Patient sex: M
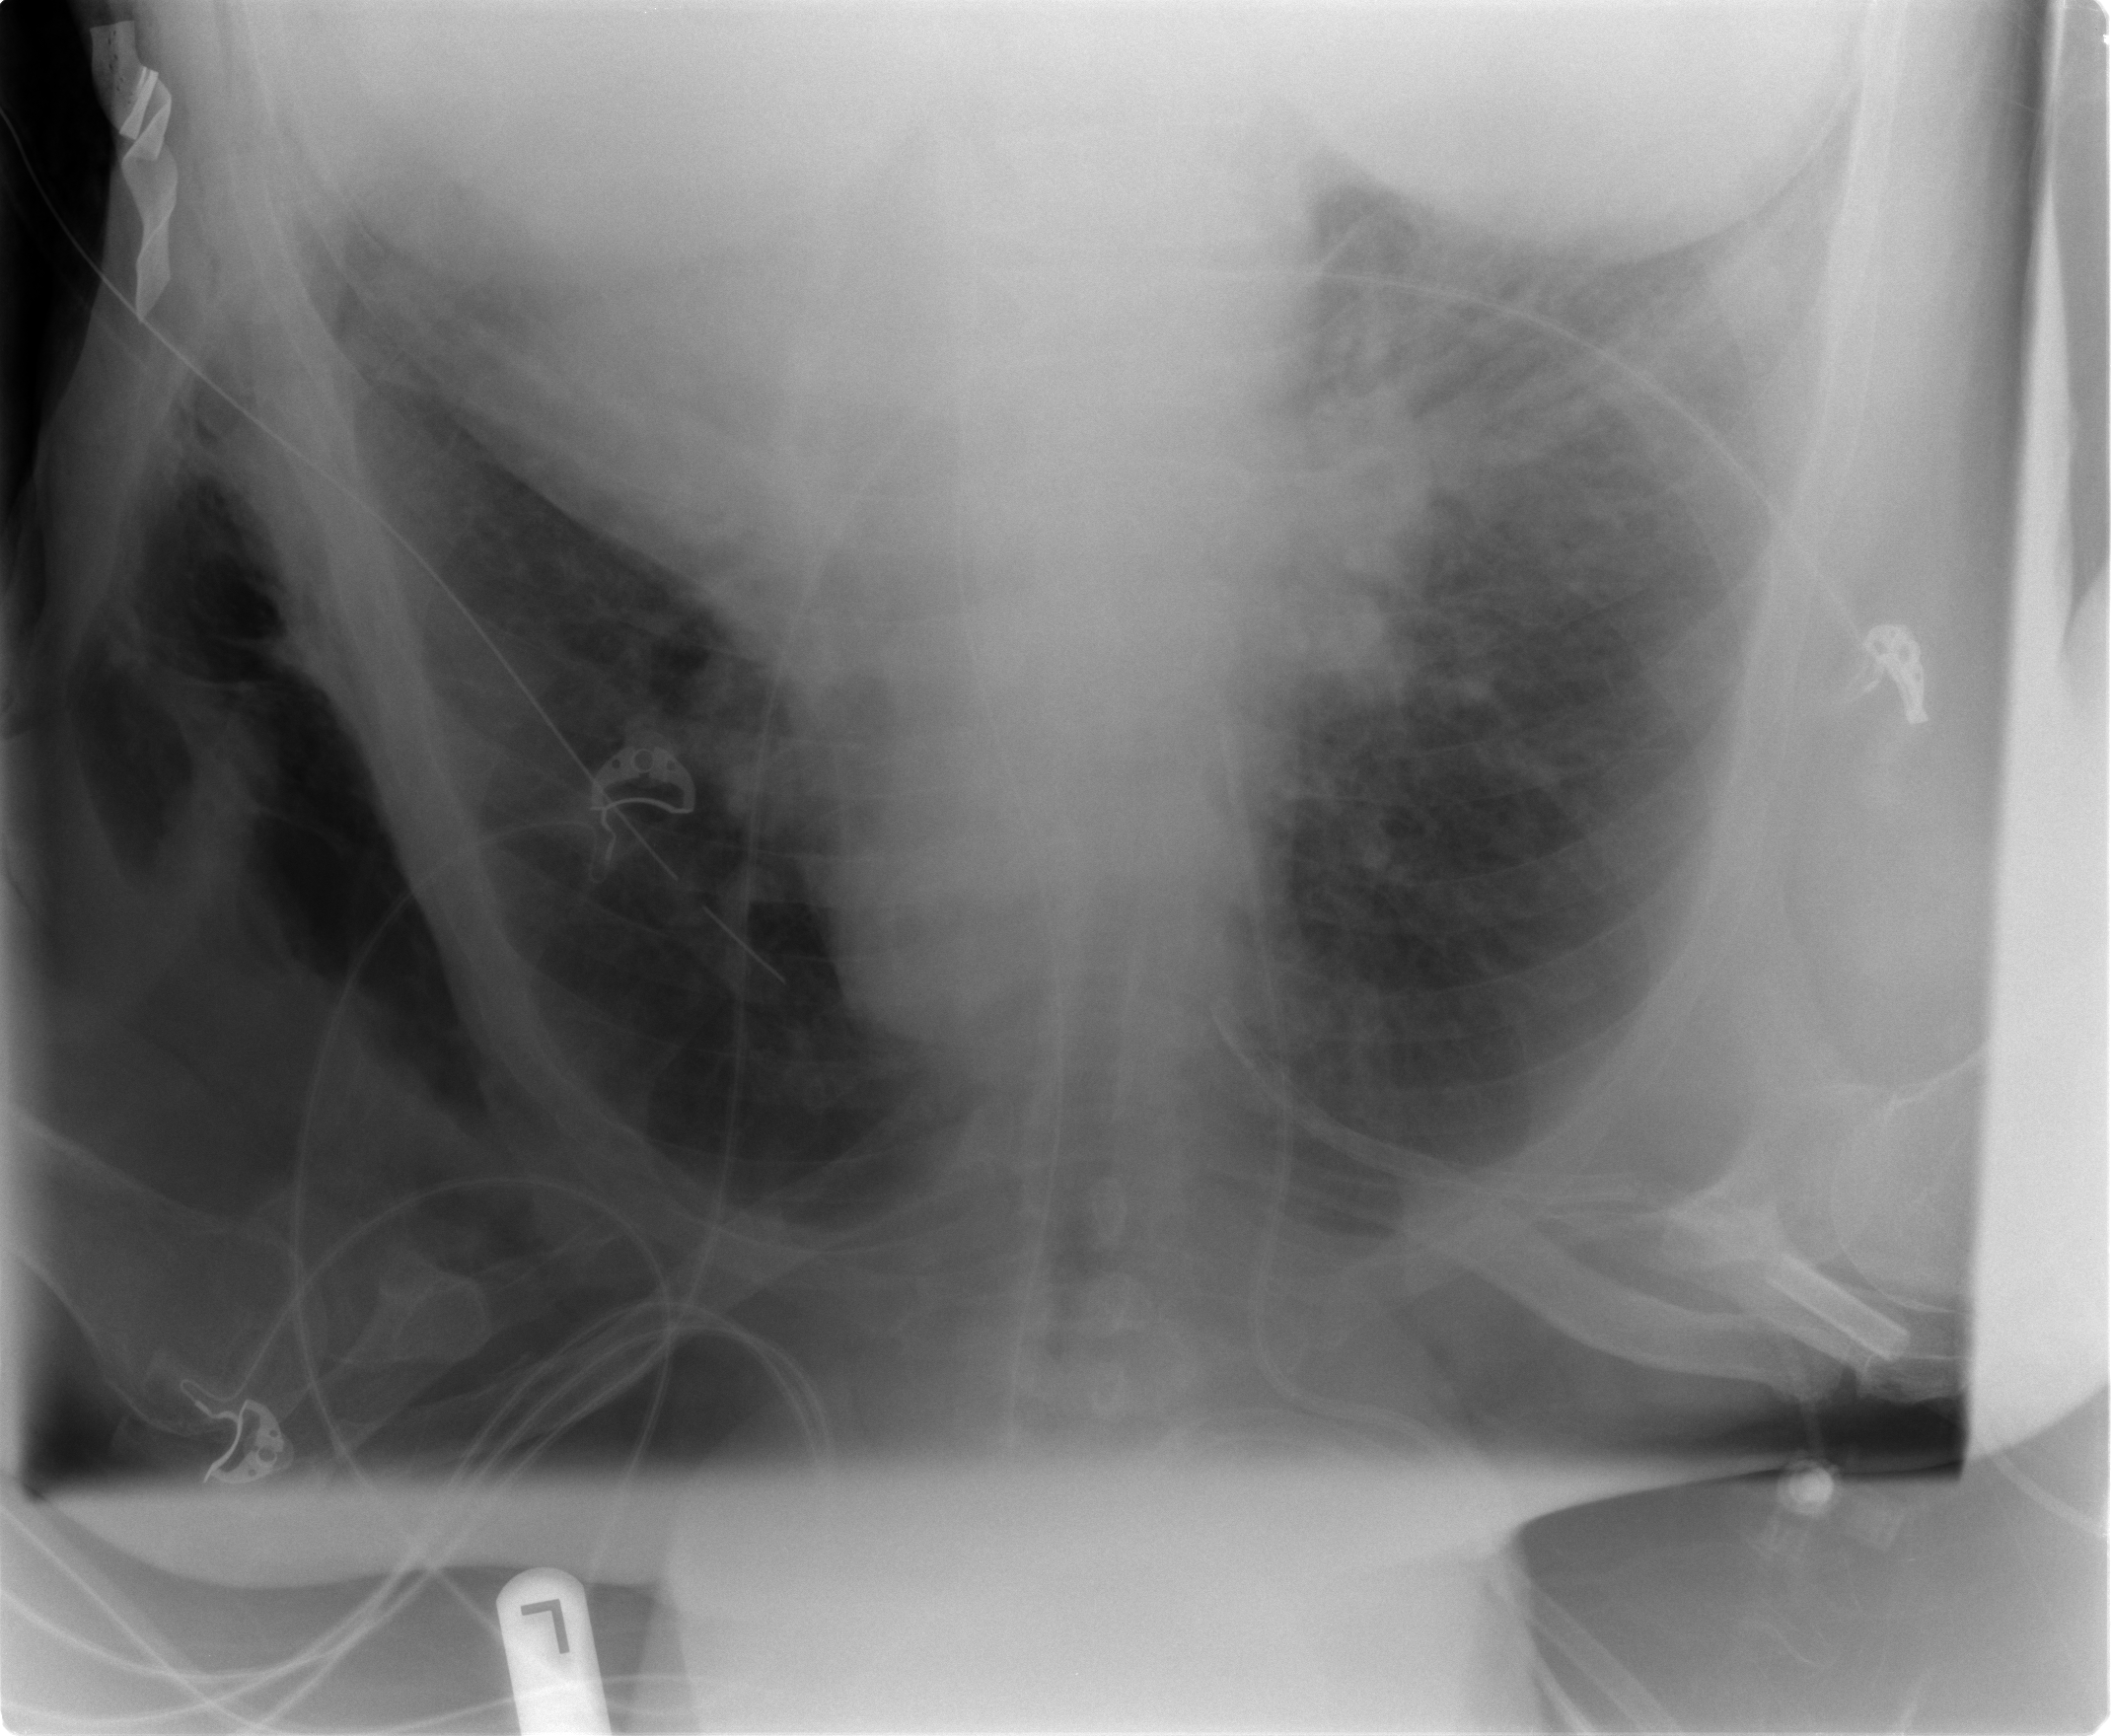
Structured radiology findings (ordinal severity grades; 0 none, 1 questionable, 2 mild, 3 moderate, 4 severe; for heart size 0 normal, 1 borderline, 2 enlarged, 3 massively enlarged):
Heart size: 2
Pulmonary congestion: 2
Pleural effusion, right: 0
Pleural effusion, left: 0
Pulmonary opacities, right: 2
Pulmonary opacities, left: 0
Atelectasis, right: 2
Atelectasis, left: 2